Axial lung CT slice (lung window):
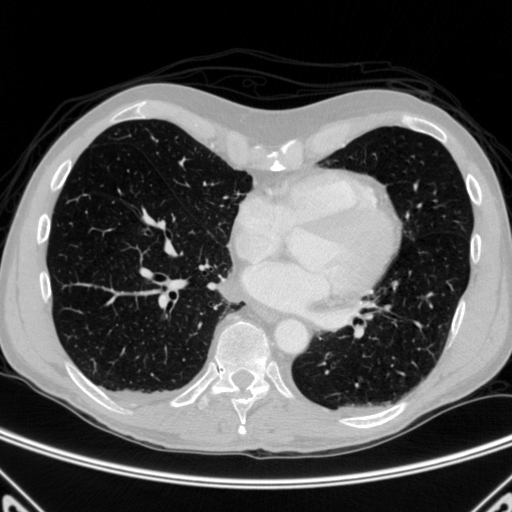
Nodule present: no